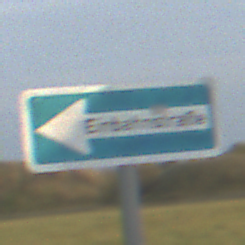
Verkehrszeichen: EinbahnstrasseLinksweisend
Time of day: SunriseSunset
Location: Outdoor (Nature)
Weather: PartlyCloudy
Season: NotSpecified
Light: Natural